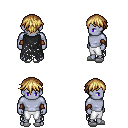
a pixel art fantasy rpg character, male body template, dark elf, purple skin, black tattered cape, white pants, blonde short bangs hairstyle, leather bracers, white slippers, four views (front, back, left, right), 2x2 character sprite sheet, small pixel art, hard edges, no anti-aliasing